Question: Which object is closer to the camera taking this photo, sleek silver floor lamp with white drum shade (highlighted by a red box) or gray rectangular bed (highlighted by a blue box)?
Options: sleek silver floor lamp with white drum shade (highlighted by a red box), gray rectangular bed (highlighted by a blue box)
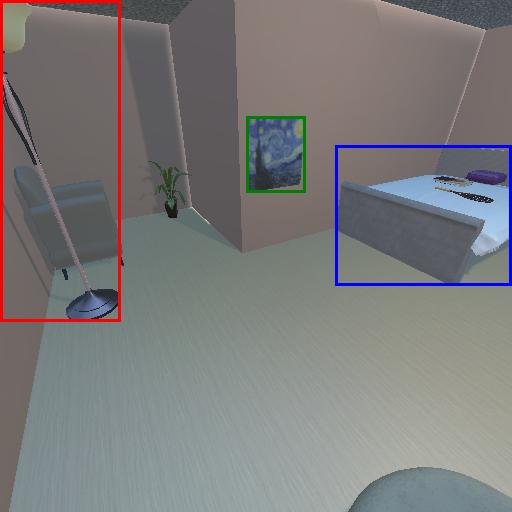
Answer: sleek silver floor lamp with white drum shade (highlighted by a red box)